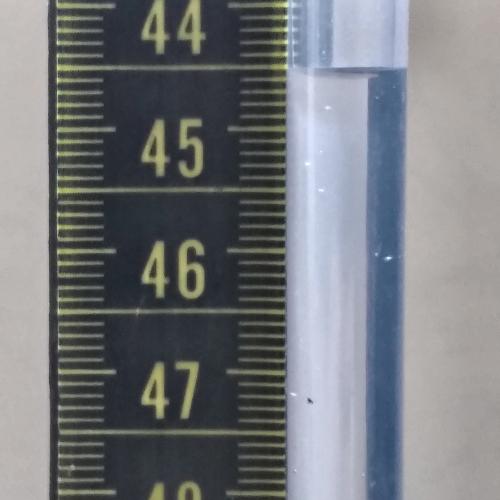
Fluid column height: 44.5 cm